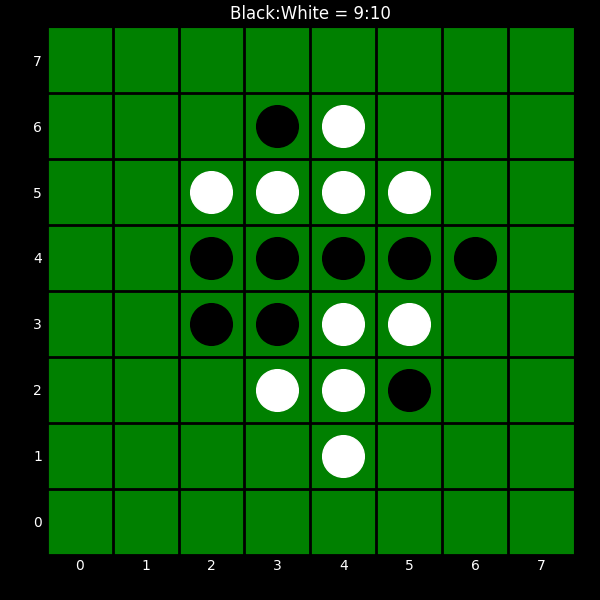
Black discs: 9
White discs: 10